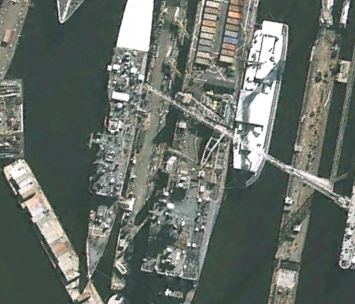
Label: Whitby_Island-class_dock_landing_ship